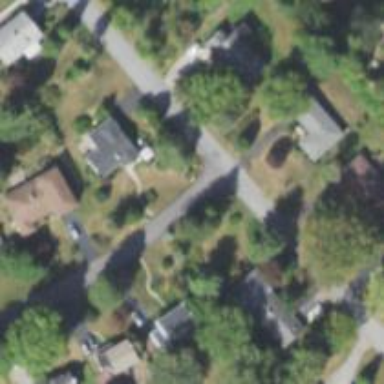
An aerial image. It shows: Neighborhood.